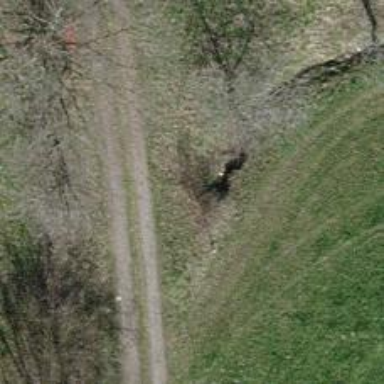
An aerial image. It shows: Culvert tunnel.